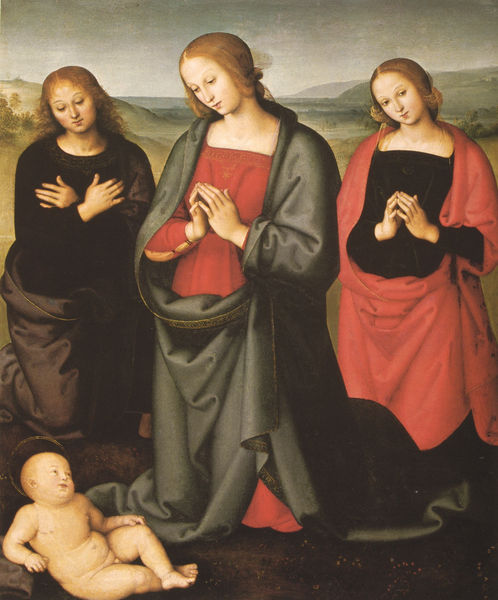
Titel: Madonna in Anbetung des Kindes
Künstler: Pietro Perugino
Standort: New York (New York)
Institution: The Pierpont Morgan Library
Schlagwörter: akt, baum, berg, blau, gemälde, hand, himmel, nackt, wasser, weiß, wolken, bäume, frauen, grün, landschaft, menschen, see, sitzen, blumen, braun, finger, frau, frisur, grau, hintergrund, kleid, kleider, mund, nase, schwarz, blick, gras, rot, tuch, wiese, blond, gesichter, arm, arme, augen, falten, gesicht, mensch, stehen, hals, hände, öl, ebene, erde, horizont, hügel, natur, boden, gewand, gold, haare, mantel, drei, kind, mutter, lippen, scheitel, schön, beine, liegen, haltung, berge, baby, gefaltet, faltenwurf, geneigt, rothaarig, vier, glaube, religion, hocken, jungfrau, knien, beten, gebet, schein, heiligenschein, nimbus, christus, jesus, knieen, heilige, anbeten, maria, madonna, anbetung, sohn, anna, geburt, säugling, jesuskind, mariä, heiligenscheine, raffael, minik, lieblich, scheine, christuskind, chtistus, weyden, amr, atus, geneigte köpfe, kniene, umhang kleid, kineend